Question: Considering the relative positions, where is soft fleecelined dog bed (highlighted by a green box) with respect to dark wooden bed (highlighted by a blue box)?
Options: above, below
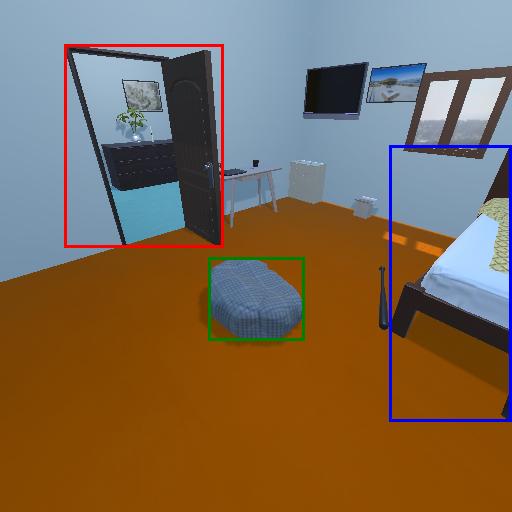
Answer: above